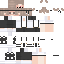
A female human skin with medium skin, wearing brown long hair dressed in a blue tshirt and brown skirt, featuring a closed mouth.